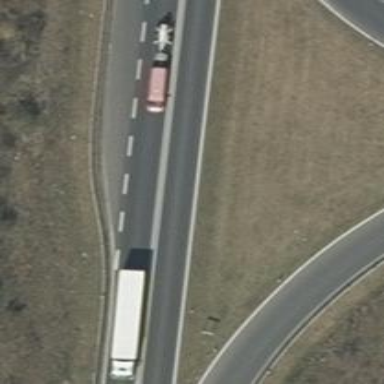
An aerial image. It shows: Asphalt trunk motorway.